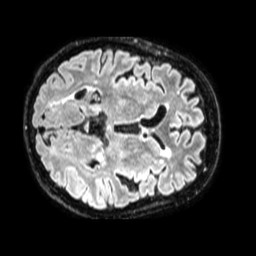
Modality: FLAIR
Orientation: axial
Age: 70
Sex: female
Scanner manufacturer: philips
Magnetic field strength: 1.5 T
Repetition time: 4.8 s
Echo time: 0.3323 s